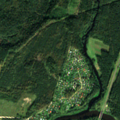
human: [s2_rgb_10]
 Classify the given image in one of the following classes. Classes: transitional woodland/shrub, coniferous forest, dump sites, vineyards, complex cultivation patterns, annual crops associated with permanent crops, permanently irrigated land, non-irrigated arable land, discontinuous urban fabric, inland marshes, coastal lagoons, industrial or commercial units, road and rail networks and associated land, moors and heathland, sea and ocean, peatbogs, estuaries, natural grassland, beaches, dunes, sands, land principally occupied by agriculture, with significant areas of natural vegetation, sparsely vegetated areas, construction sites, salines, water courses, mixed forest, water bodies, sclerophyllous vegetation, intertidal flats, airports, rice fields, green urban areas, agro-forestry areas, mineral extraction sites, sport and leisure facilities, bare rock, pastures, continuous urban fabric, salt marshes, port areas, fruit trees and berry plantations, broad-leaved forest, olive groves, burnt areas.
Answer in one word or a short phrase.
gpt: complex cultivation patterns, land principally occupied by agriculture, with significant areas of natural vegetation, broad-leaved forest, coniferous forest, mixed forest, transitional woodland/shrub, water courses